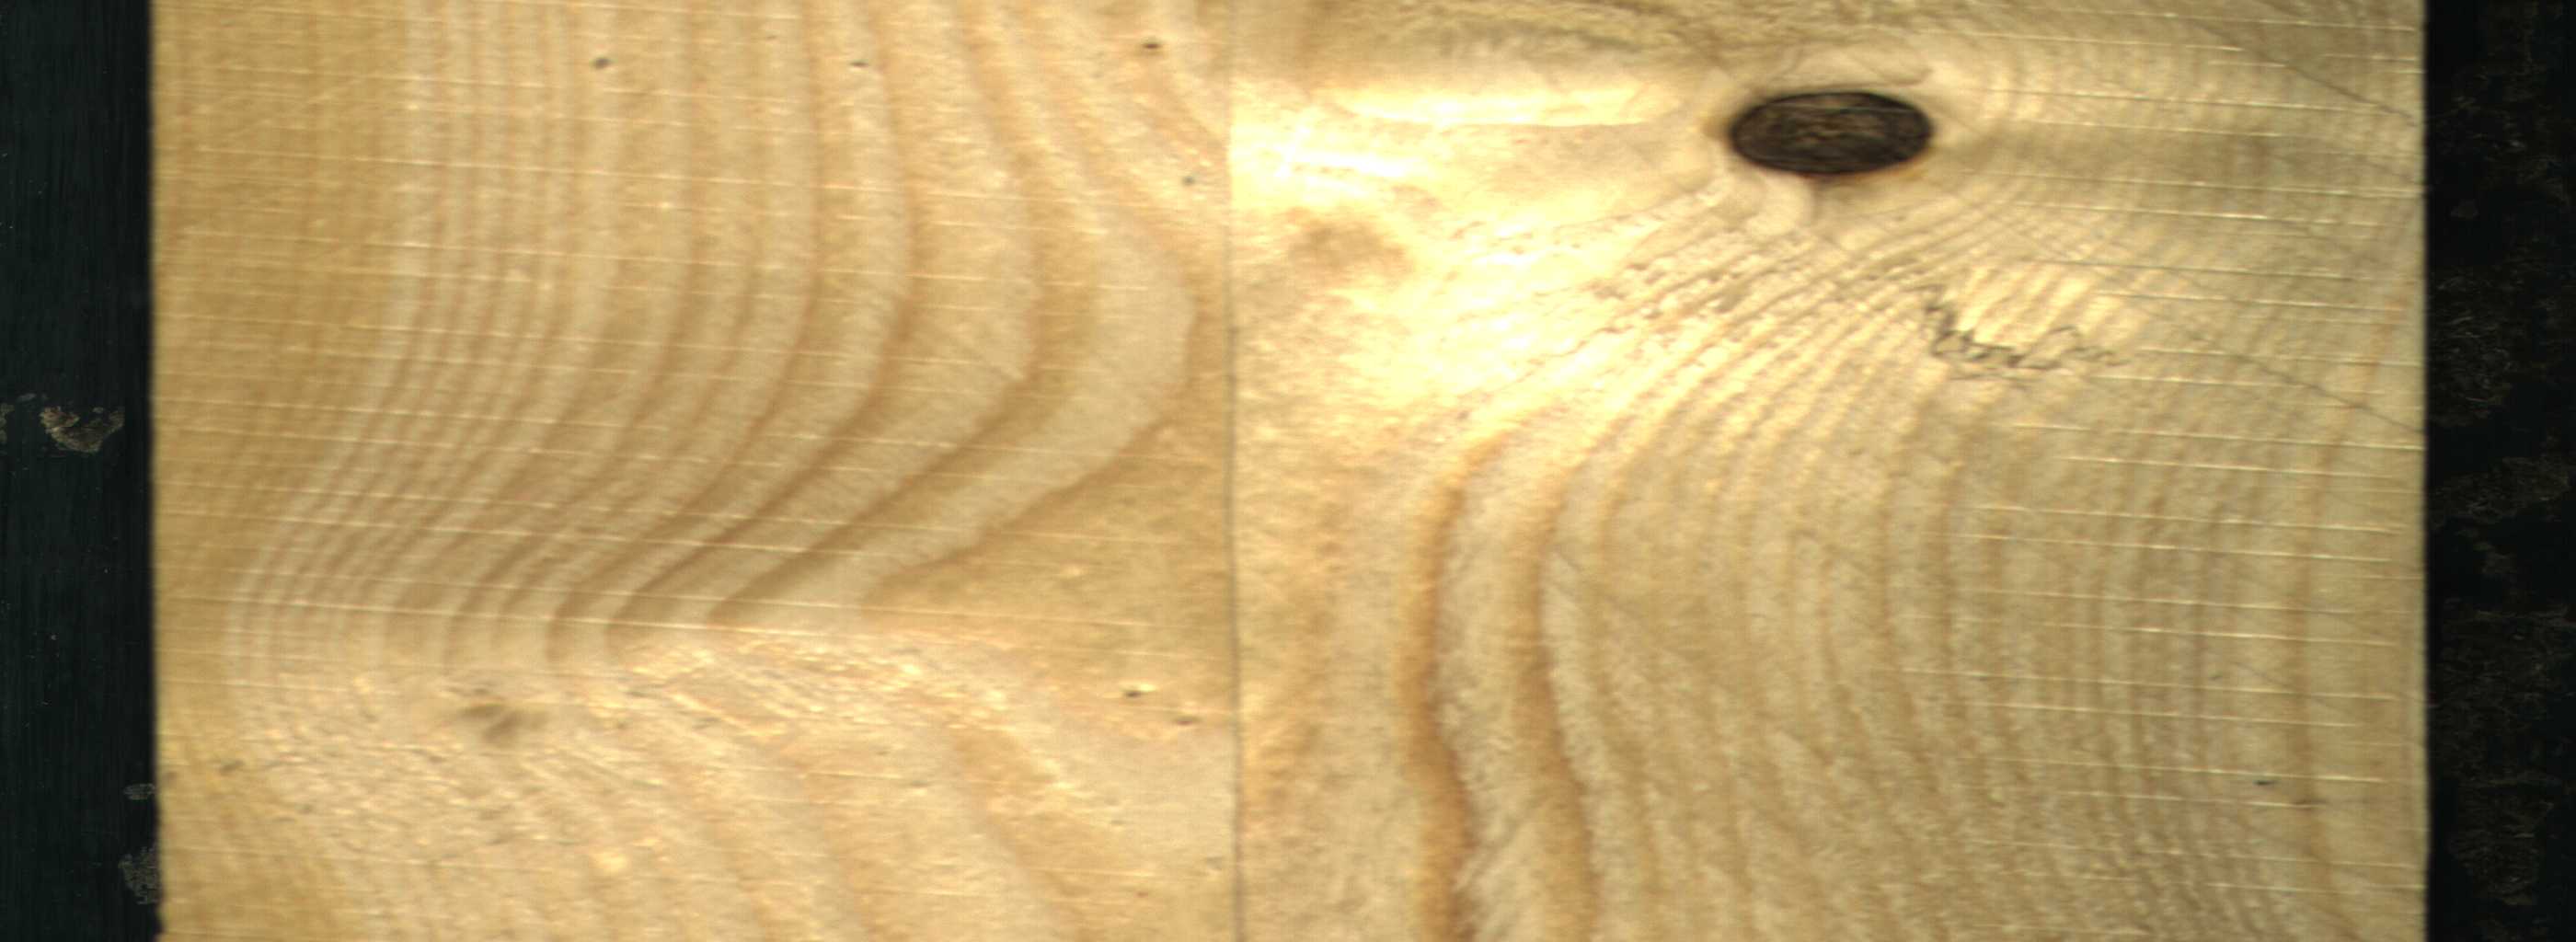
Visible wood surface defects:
Dead_Knot